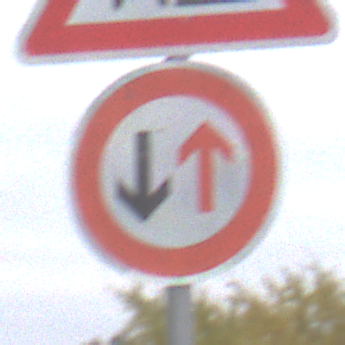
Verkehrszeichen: VorrangDesGegenverkehrs
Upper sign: Arbeitsstelle
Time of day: Midday
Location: Outdoor (Suburban)
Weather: Overcast
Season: NotSpecified
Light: Natural